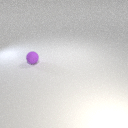
small purple rubber sphere